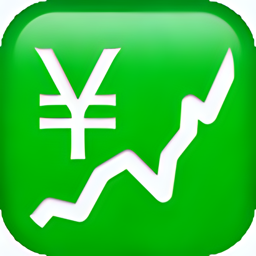
Name: chart with upwards trend and yen sign
Emoji: 💹
Group: Objects
Sub-group: money